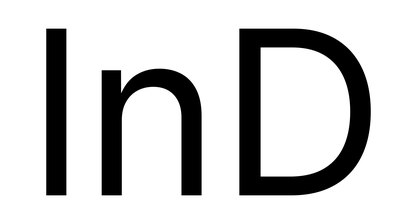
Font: Inter_Regular